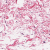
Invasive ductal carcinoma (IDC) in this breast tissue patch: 0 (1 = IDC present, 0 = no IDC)